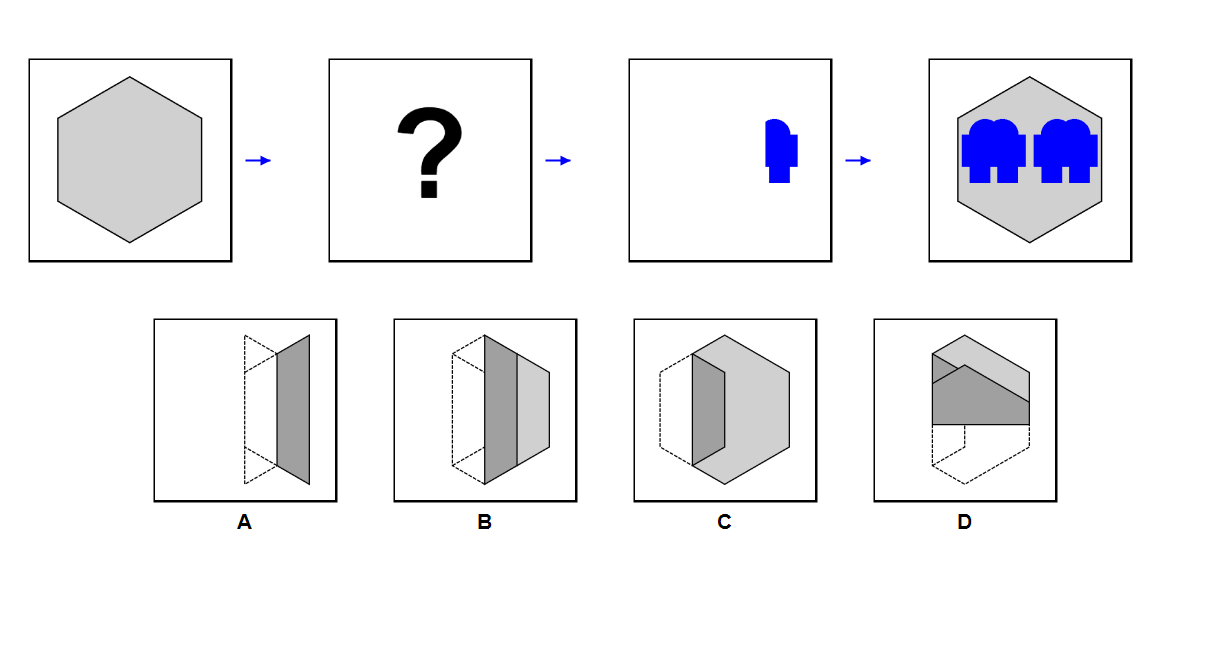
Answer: D